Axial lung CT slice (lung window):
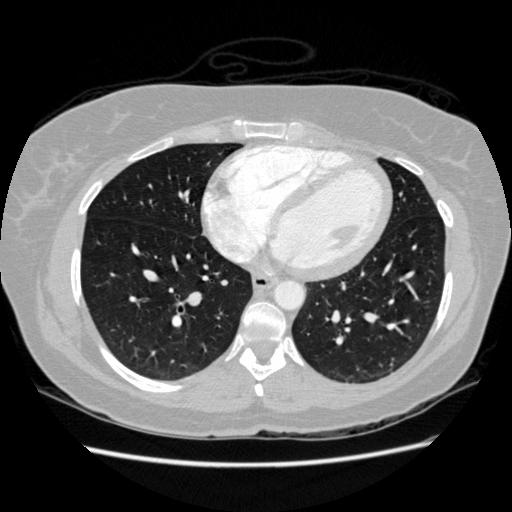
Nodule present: no